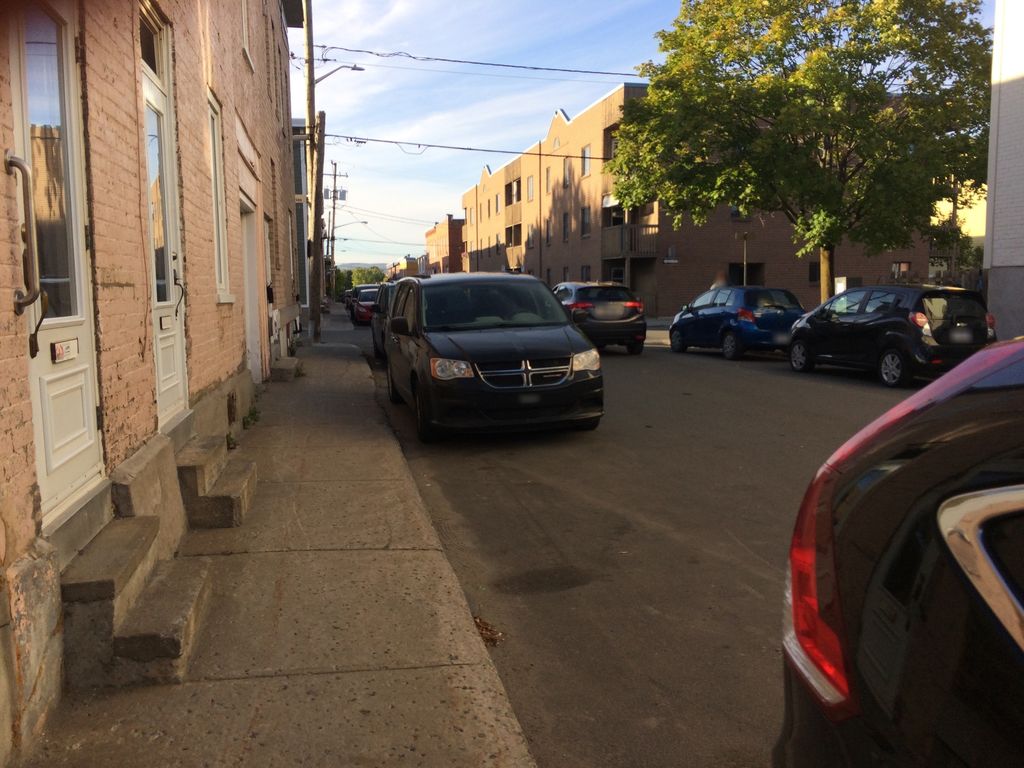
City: quebec_city